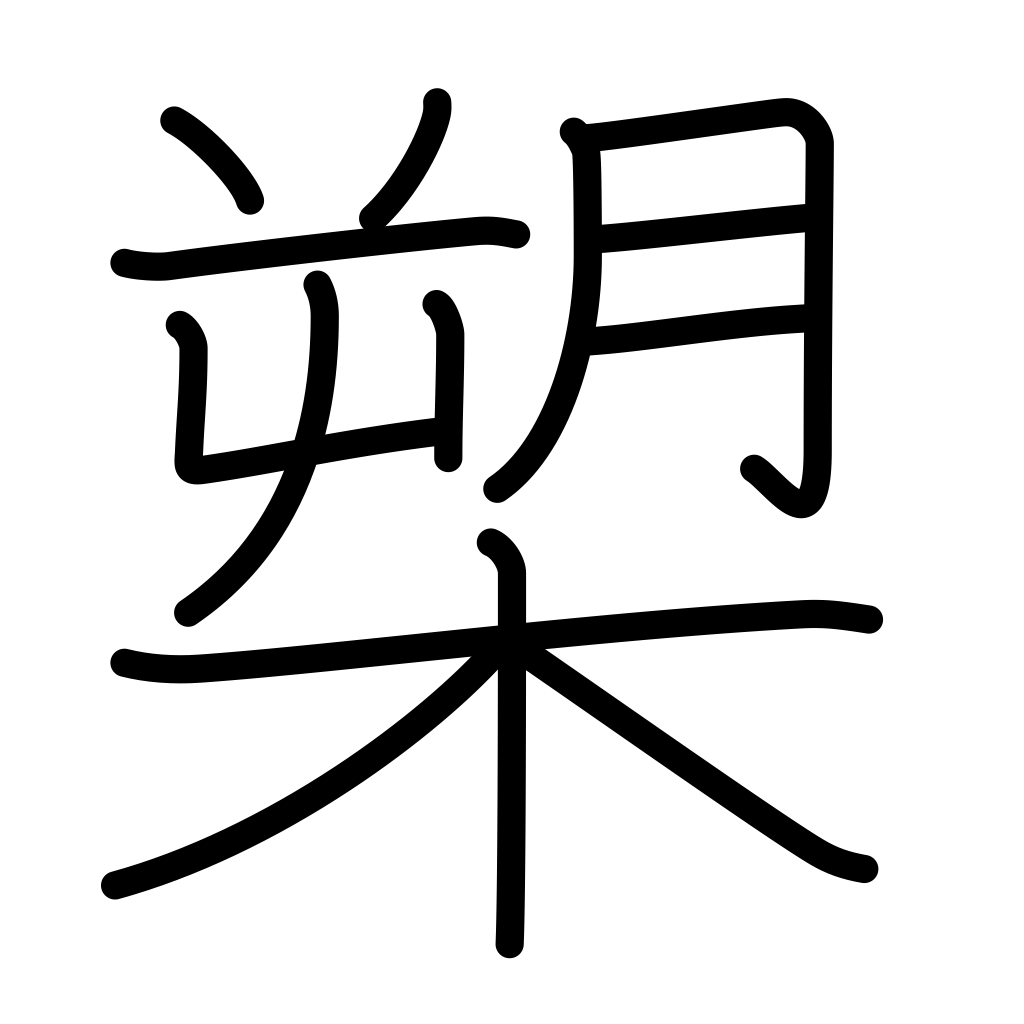
Meaning: halberd